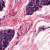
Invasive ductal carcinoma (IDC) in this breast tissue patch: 0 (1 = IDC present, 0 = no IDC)